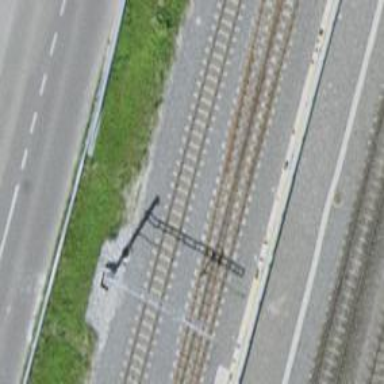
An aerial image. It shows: Narrow-gauge railway with 1 track. The tracks are electrified with contact line.